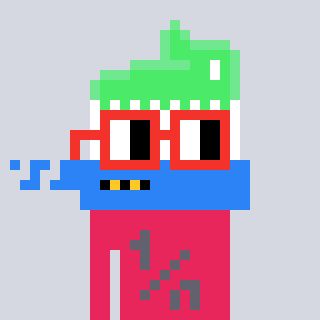
a pixel art character with square red glasses, a toothbrush-shaped head and a redpinkish-colored body on a cool background